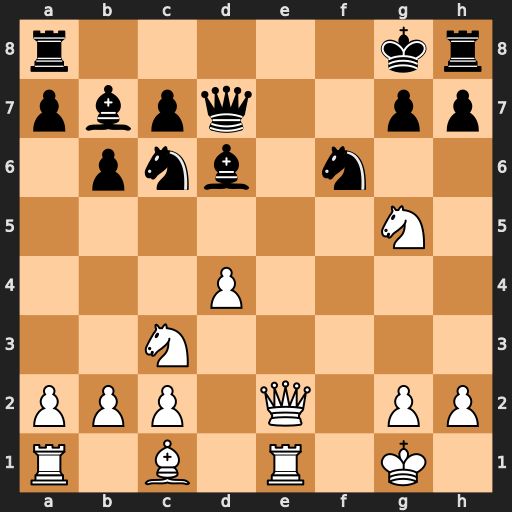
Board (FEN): r5kr/pbpq2pp/1pnb1n2/6N1/3P4/2N5/PPP1Q1PP/R1B1R1K1
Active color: w
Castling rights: -
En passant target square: -
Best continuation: Qc4+ Kf8 Ne6+